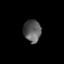
Tissue: prostate
Cell type: Fibroblasts
Senescence score: 0.7414
Nuclear area (px): 381
Mean DAPI intensity: 90.139